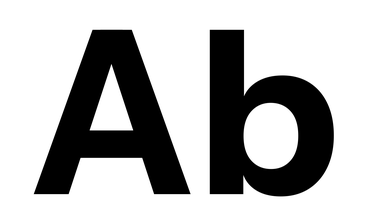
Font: InstrumentSans_Bold